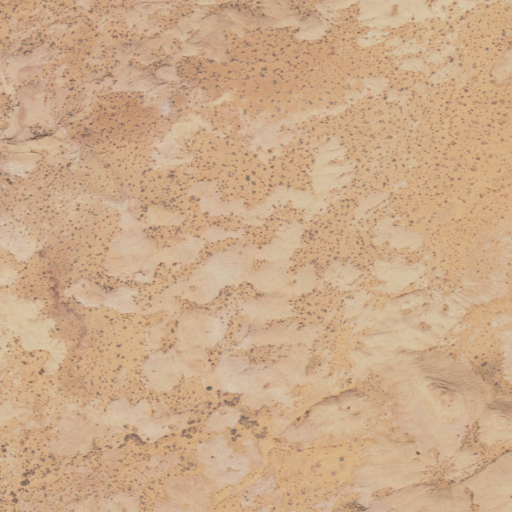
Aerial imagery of bench in Utah named Pollywog Bench containing barren land, grassland, and shrub